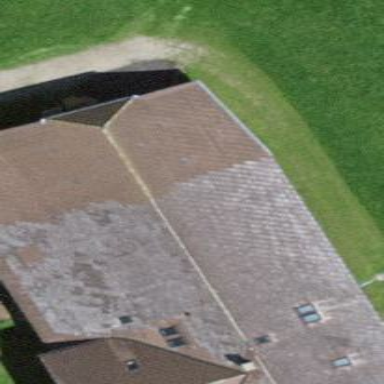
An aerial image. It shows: Farm building.